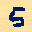
Label: 5